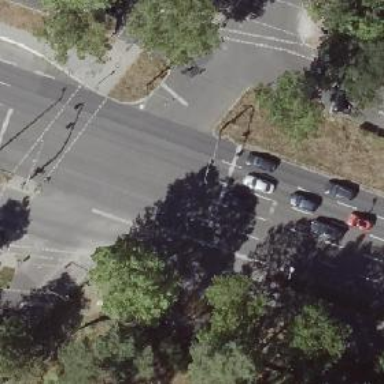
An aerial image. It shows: Road with "give way" sign.